Interaction volume radius: 5 \u00c5
Interaction volume height: 15 \u00c5
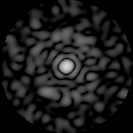
Disorder parameter: 0.854